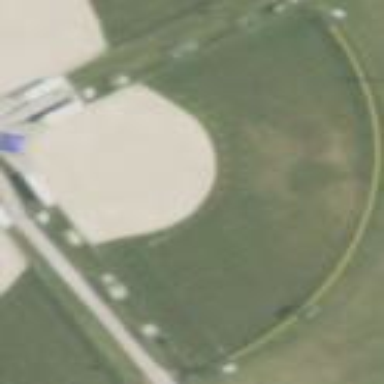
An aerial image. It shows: Baseball pitch for leisure land.